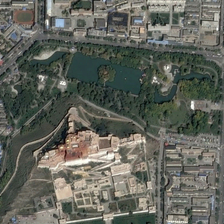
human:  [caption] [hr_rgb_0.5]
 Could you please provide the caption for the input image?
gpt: there is a lake beside the road .

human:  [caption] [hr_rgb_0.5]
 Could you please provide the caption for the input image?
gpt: there are many trees and grass around the lake .

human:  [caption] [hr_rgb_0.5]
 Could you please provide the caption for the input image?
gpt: there is a lake beside the road .

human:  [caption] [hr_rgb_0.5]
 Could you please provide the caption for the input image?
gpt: there are many trees and grass around the lake .

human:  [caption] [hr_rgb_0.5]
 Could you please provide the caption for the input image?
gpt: there is a lake beside the road .